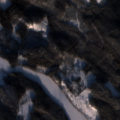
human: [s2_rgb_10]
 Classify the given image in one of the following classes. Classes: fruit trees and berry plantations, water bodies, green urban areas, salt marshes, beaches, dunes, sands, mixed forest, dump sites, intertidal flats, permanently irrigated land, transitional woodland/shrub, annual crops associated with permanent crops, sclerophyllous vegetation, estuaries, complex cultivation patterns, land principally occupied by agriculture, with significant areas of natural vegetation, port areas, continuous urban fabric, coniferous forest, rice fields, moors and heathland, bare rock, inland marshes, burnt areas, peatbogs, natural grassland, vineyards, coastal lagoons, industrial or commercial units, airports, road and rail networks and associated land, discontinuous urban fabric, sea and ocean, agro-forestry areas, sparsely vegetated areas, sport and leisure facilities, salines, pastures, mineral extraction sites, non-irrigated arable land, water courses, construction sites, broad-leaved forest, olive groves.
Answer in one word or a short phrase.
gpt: broad-leaved forest, coniferous forest, mixed forest, water bodies